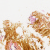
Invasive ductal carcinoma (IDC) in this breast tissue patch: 0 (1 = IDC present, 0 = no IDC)